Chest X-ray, PA view. Patient: 64 years old, sex M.
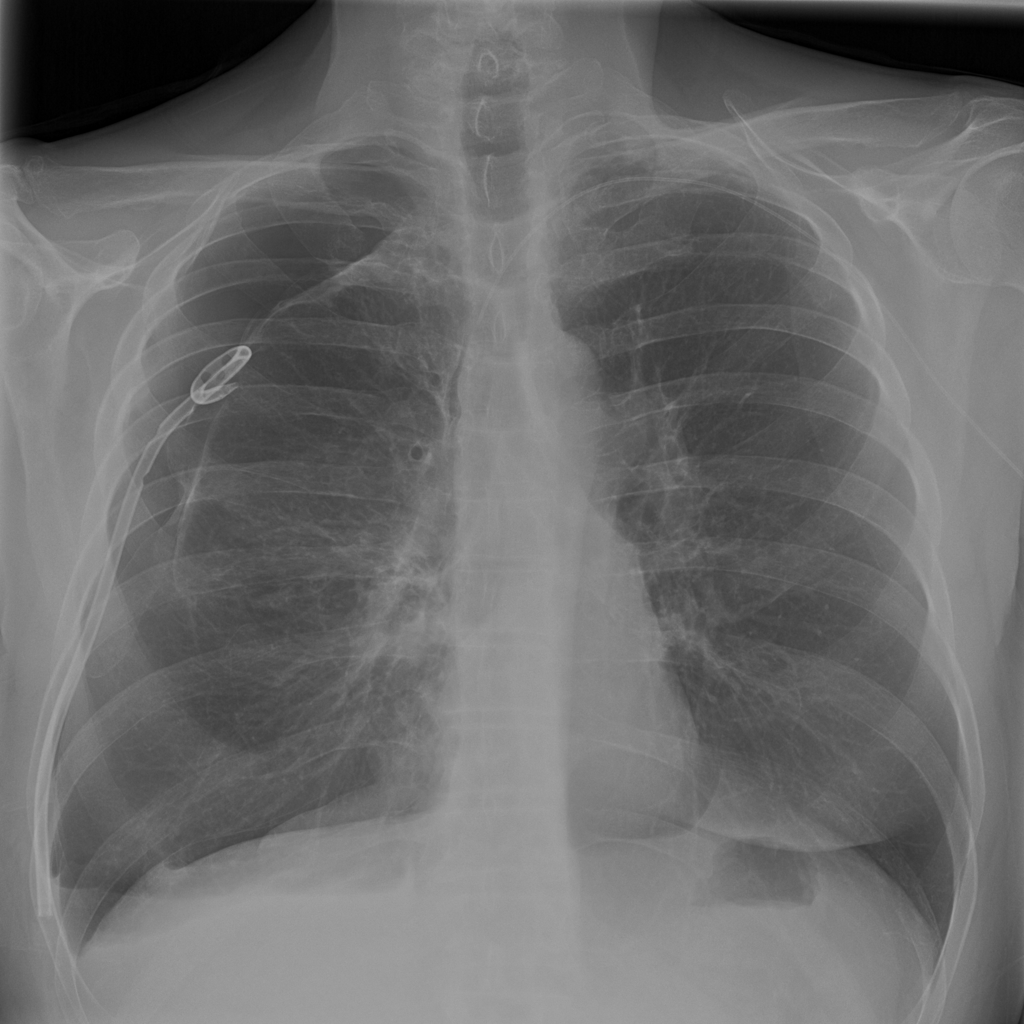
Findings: Pneumothorax